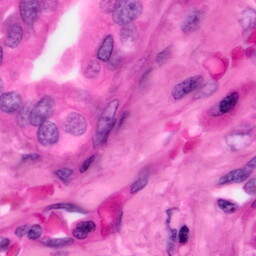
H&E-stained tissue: Pancreatic